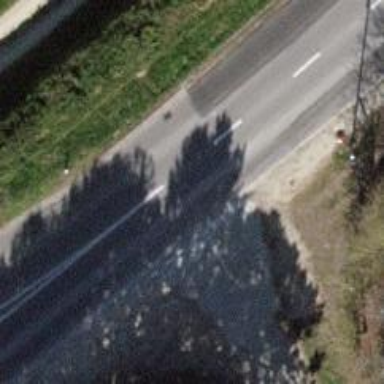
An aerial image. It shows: Secondary road with asphalt surface.